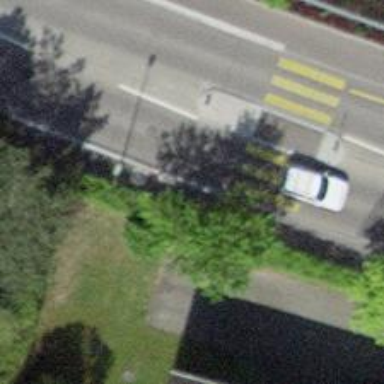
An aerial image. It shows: Platform for public transport. The platform is located by the road.